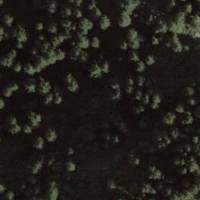
EUNIS habitat code: 43
Species observed at this site:
Ajuga reptans